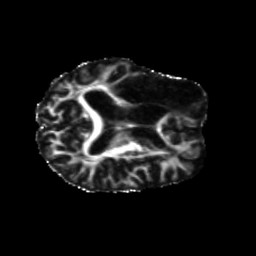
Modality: FA
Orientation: axial
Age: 71
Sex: female
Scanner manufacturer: siemens
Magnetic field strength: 3 T
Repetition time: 5.25 s
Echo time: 0.08 s